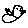
Label: bird